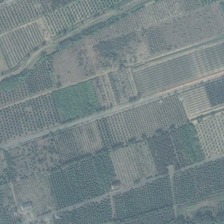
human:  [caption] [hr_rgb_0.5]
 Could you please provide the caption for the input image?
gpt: many pieces of green farmlands are orderly together .

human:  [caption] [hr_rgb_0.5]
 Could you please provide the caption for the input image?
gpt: many pieces of green farmlands are orderly together .

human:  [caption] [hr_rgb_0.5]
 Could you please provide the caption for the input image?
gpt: many pieces of green farmlands are orderly together .

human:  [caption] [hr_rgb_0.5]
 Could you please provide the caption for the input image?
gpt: many pieces of green farmlands are orderly together .

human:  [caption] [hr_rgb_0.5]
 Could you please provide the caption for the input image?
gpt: many pieces of green farmlands are orderly together .